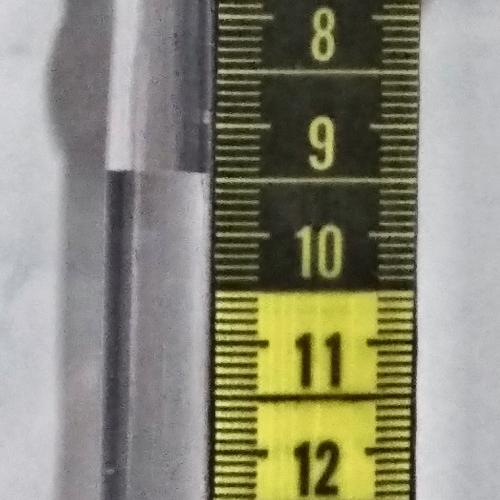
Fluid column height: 9.0 cm